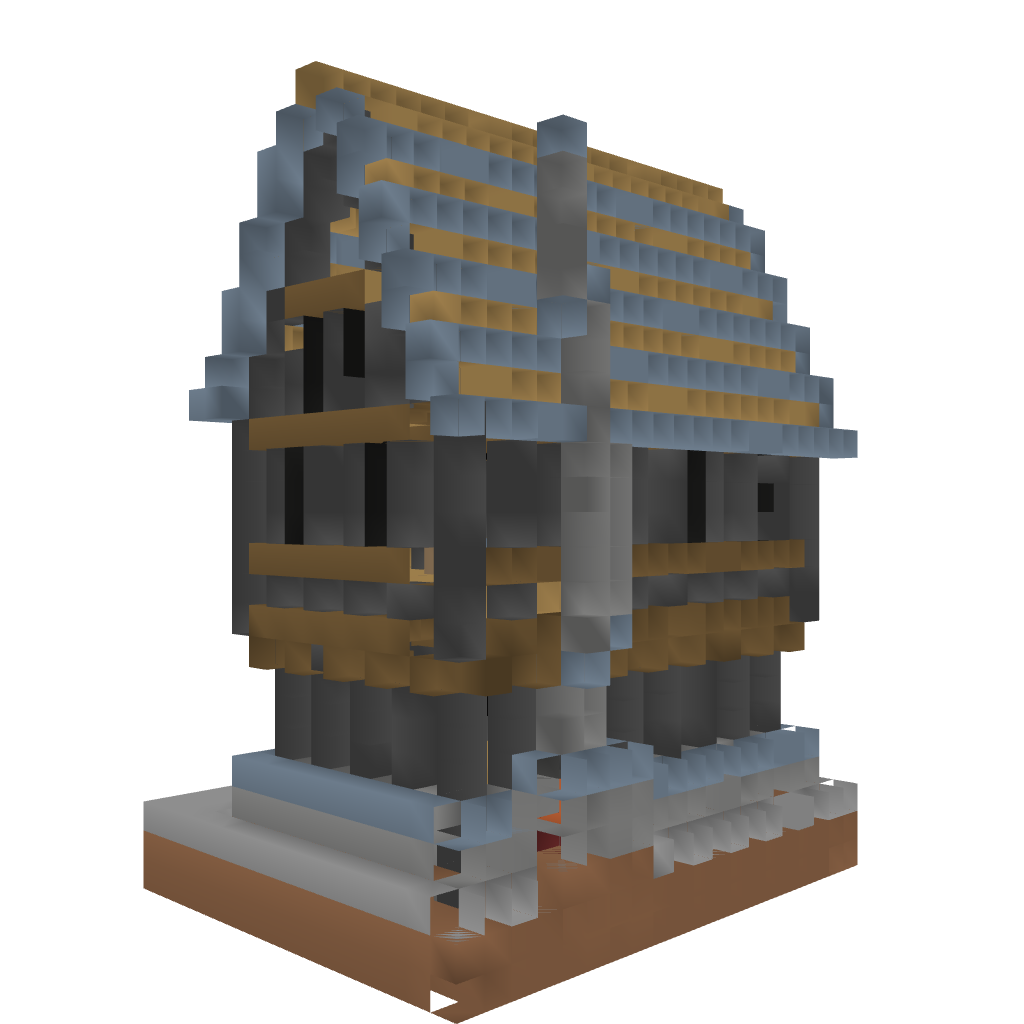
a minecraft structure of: Robin's Medieval House